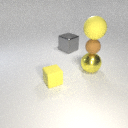
small yellow rubber cube in front of large yellow metal sphere